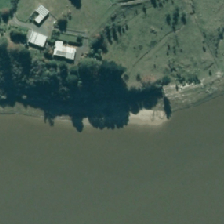
Land cover: deciduous_hardwood